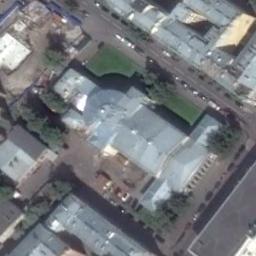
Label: church